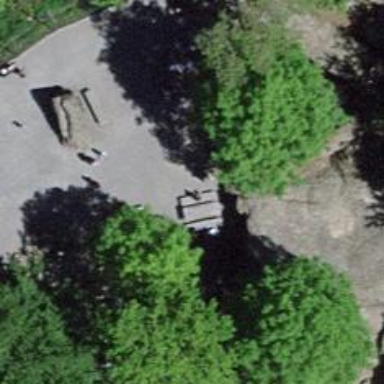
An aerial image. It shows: Picnic site popular for tourists.